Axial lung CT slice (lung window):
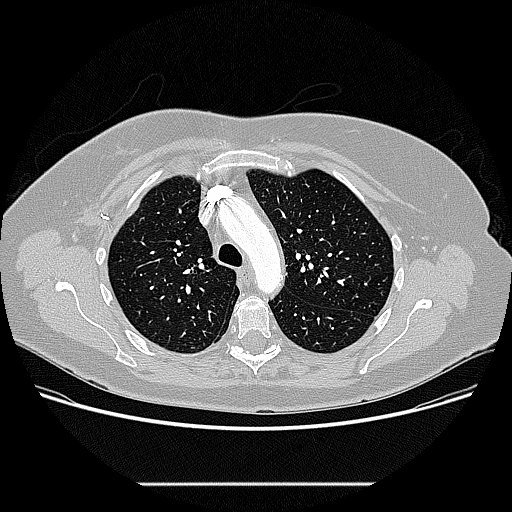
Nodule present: no